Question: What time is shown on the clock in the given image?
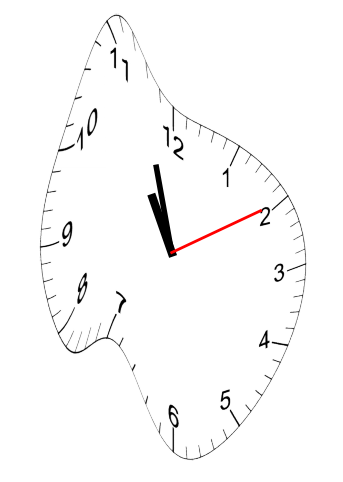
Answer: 10:57:10